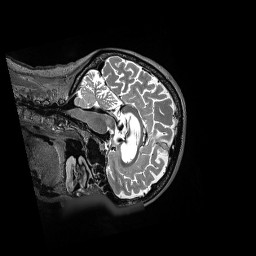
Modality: T2w
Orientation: sagittal
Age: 100
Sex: male